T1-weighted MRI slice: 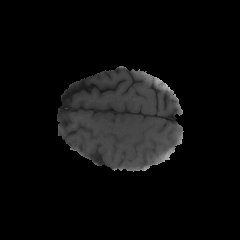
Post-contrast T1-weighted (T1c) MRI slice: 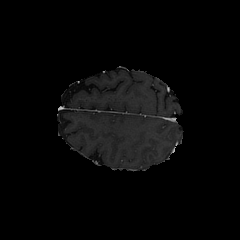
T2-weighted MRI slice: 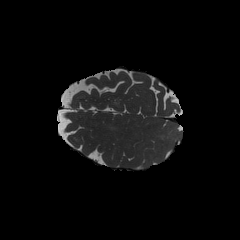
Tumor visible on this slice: yes